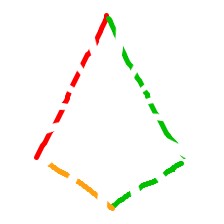
Shape: kite